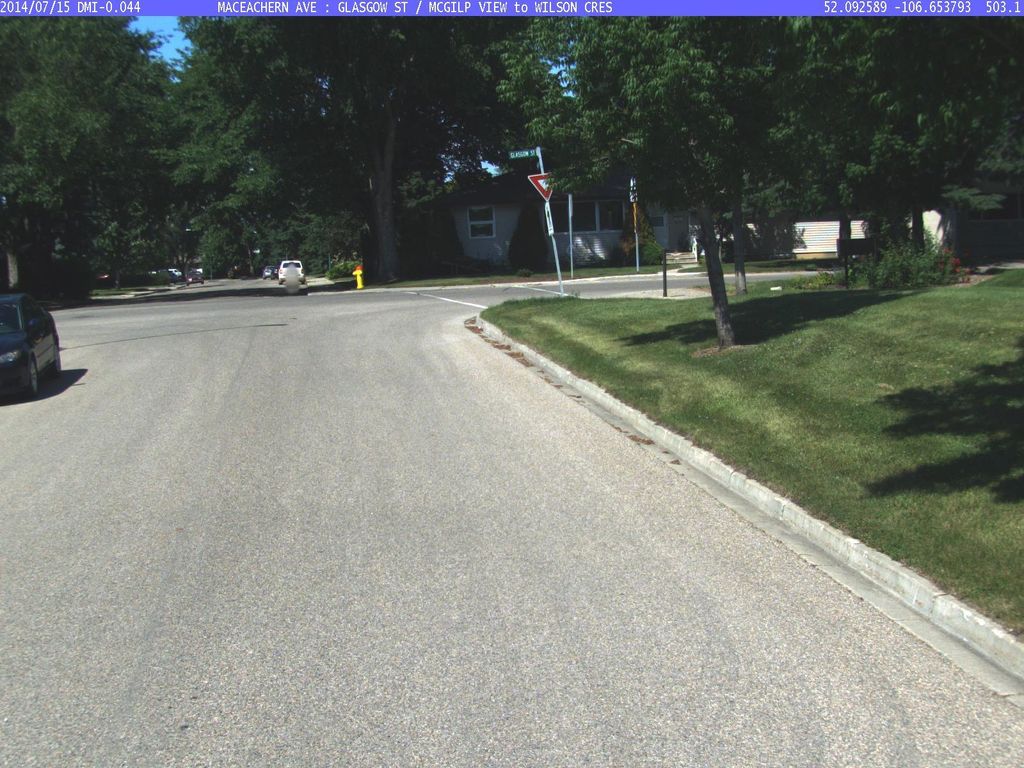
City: saskatoon